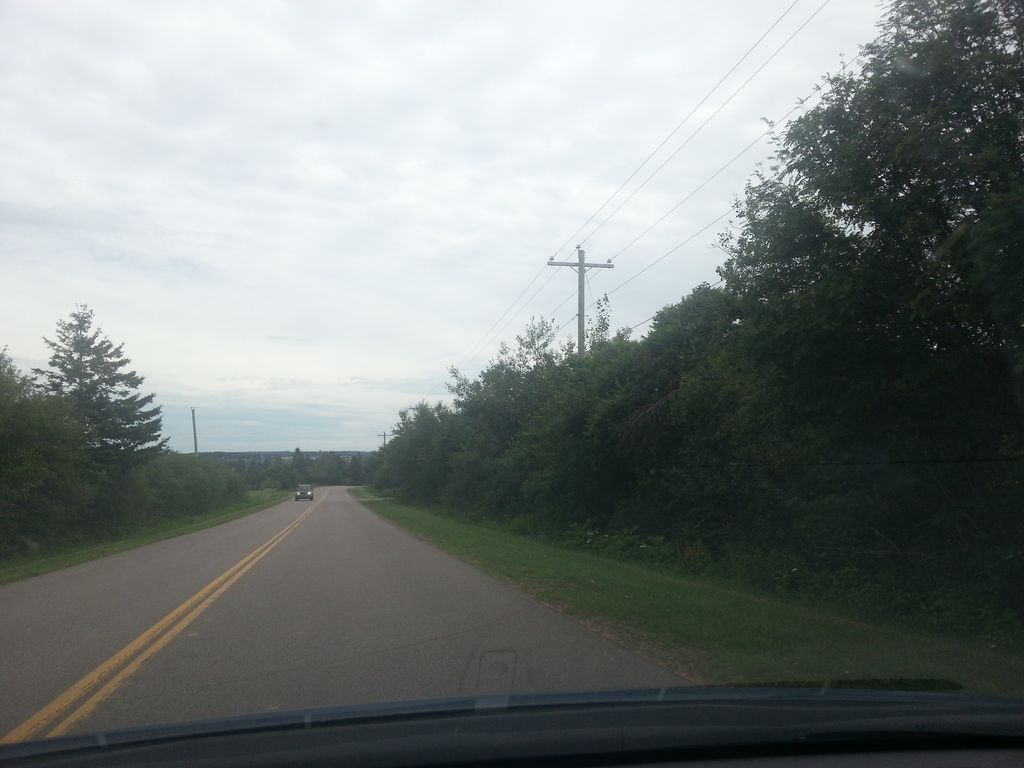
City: charlottetown